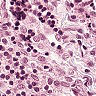
Metastatic tissue present: no